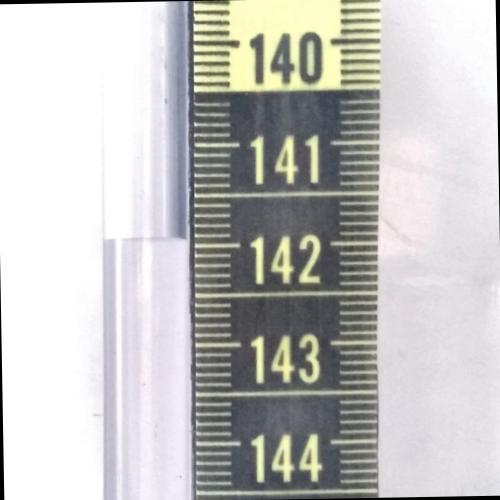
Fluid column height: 141.9 cm